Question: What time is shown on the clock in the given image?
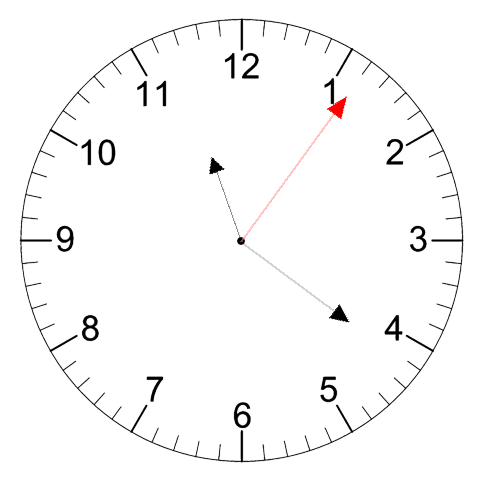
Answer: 11:21:06